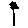
Label: flower